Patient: sex F, age 44
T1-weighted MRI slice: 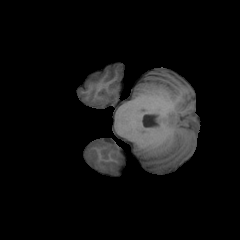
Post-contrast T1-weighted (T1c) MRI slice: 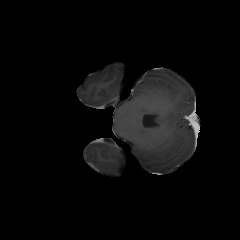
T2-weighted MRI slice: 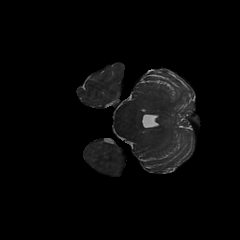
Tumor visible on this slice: no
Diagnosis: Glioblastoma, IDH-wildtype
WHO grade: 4